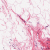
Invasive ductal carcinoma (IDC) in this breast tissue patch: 0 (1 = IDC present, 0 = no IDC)